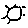
Label: sun